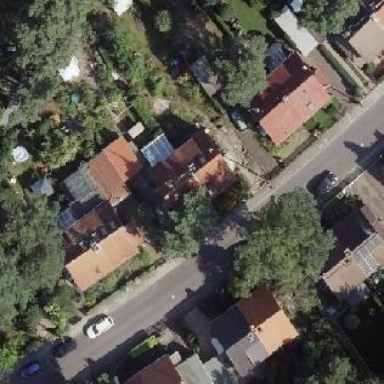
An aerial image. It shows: Semidetached house with gabled roof.